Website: macys
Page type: billing-address
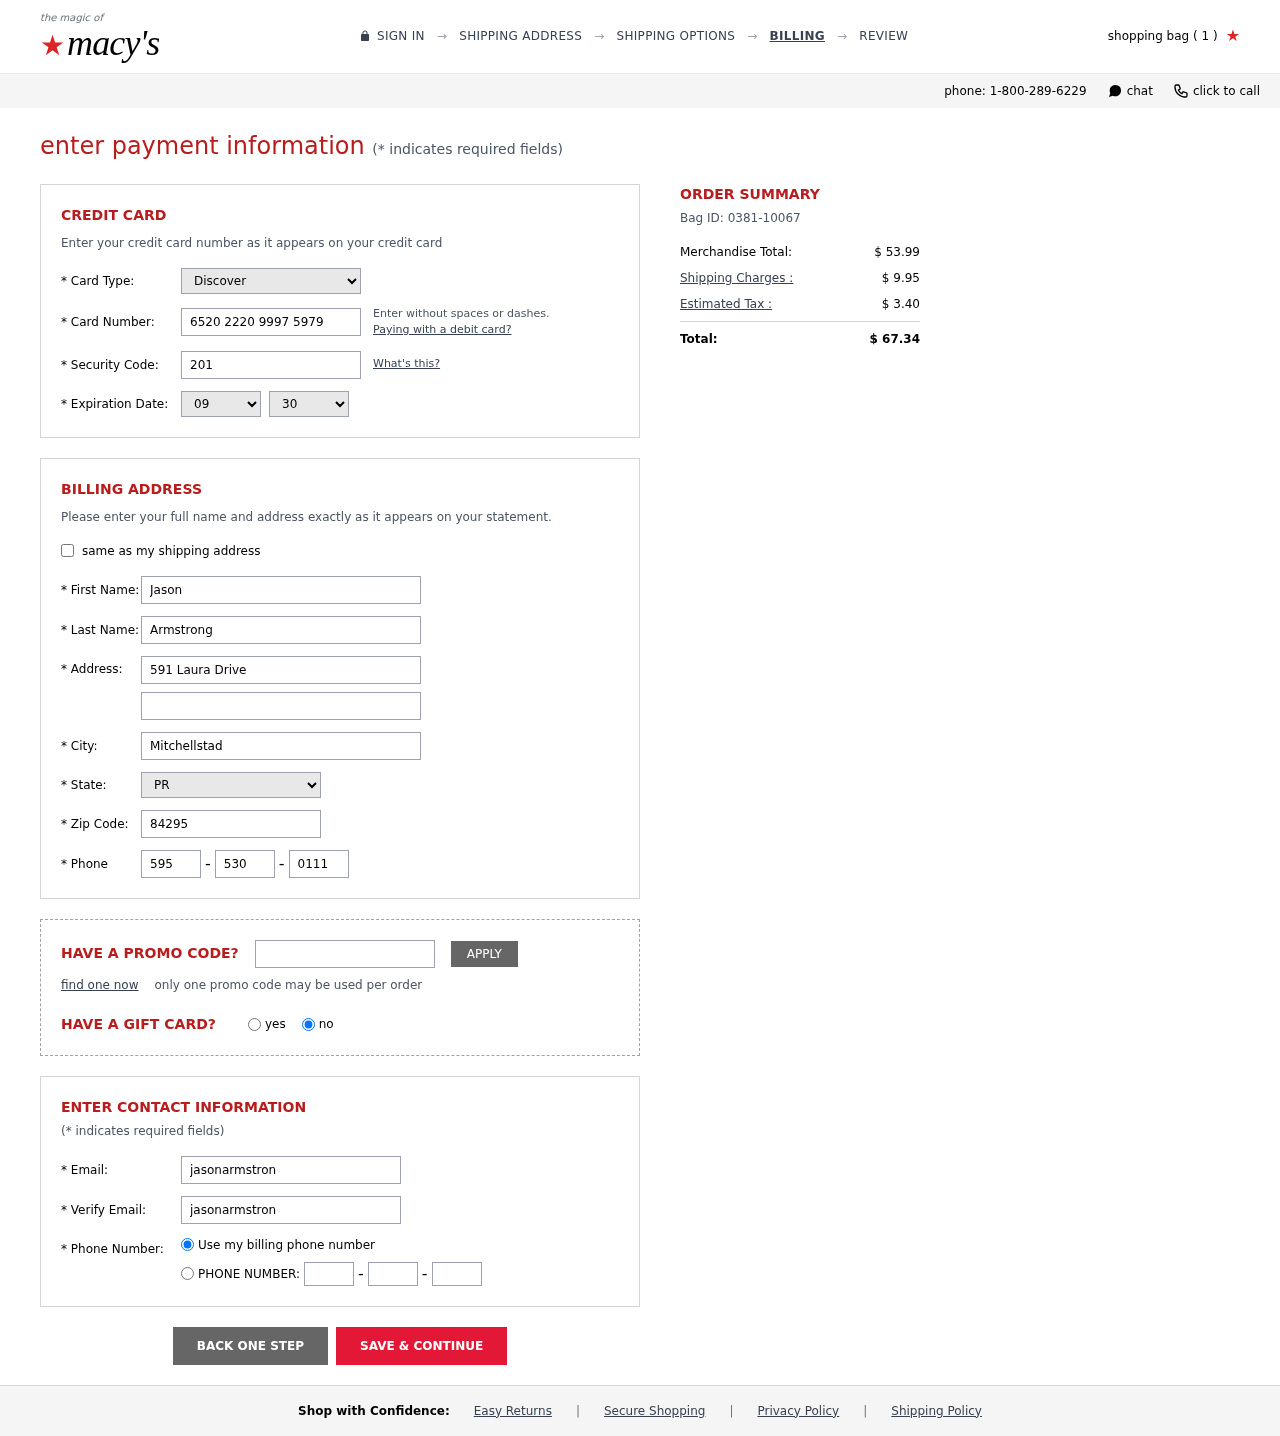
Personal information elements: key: PII_CARD_CVV
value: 201
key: PII_CARD_EXPIRY_MONTH
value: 09
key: PII_CARD_EXPIRY_YEAR
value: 30
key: PII_CARD_NUMBER
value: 6520 2220 9997 5979
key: PII_CARD_TYPE
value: Discover
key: PII_CITY
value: Mitchellstad
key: PII_EMAIL
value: jasonarmstrong@hotmail.com
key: PII_FIRSTNAME
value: Jason
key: PII_LASTNAME
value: Armstrong
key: PII_PHONE_AREA
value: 595
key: PII_PHONE_PREFIX
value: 530
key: PII_PHONE_SUFFIX
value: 0111
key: PII_POSTCODE
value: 84295
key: PII_STATE_ABBR
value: PR
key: PII_STREET
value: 591 Laura Drive
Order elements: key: ORDER_NUM_ITEMS
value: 1
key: ORDER_ID
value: Bag ID: 0381-10067
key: ORDER_SUBTOTAL
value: $ 53.99
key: ORDER_SHIPPING_COST
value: $ 9.95
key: ORDER_TAX
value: $ 3.40
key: ORDER_TOTAL
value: $ 67.34